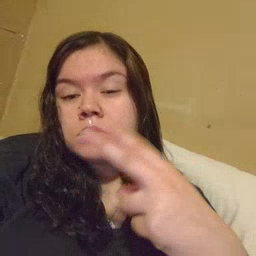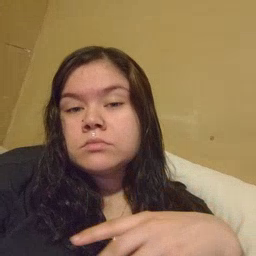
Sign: cut